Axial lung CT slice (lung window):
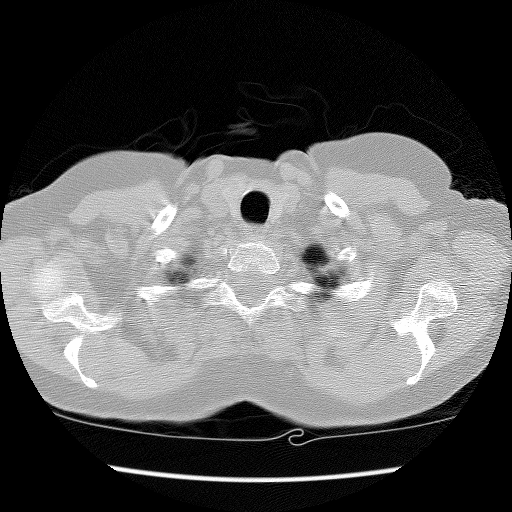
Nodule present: no